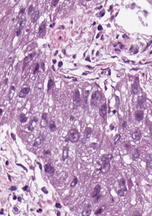
Tumor epithelial tissue: yes
Tumor-associated stroma tissue: yes
Normal tissue: no